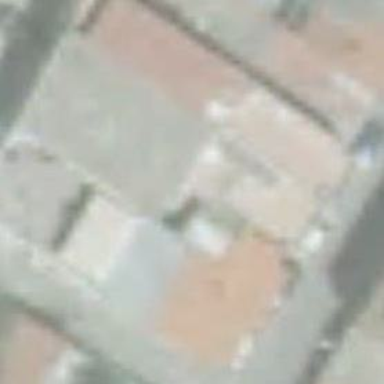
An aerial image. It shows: Residential building.